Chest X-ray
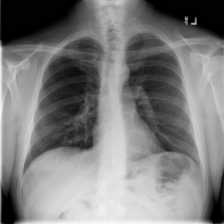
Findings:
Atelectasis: negative
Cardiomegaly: negative
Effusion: negative
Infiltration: negative
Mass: negative
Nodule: negative
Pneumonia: negative
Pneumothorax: negative
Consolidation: negative
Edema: negative
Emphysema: negative
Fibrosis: negative
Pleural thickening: negative
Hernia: negative